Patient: sex F, age 83
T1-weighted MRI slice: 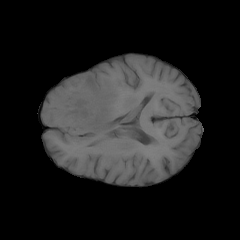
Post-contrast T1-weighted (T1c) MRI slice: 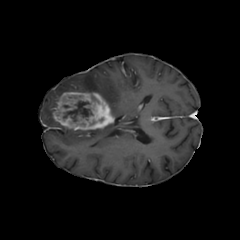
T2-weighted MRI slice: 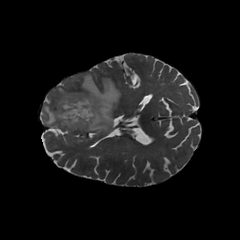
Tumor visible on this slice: yes
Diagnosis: Glioblastoma, IDH-wildtype
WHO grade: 4